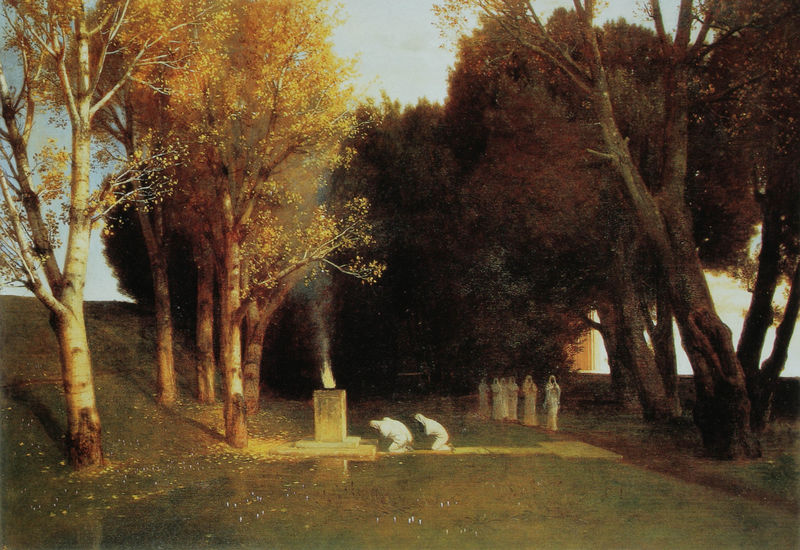
Titel: Heiliger Hain
Künstler: Arnold Böcklin
Standort: Basel
Institution: Kunstmuseum
Schlagwörter: baum, blau, blätter, dunkel, feuer, gruppe, himmel, laub, mann, schatten, umhang, wasser, weiß, bäume, fluss, frauen, gelb, grün, landschaft, menschen, ocker, see, teich, ufer, äste, abend, blumen, braun, hell, kleider, licht, männer, orange, pfeiler, säule, tür, gras, haus, park, weg, wiese, fest, leute, symbolismus, feier, kleidung, sockel, stein, trauer, birke, birken, morgen, natur, sonnenaufgang, spiegelung, stamm, zweige, kanal, rauch, sonne, gewand, gold, kutte, gewänder, pflanzen, kontrast, wald, garten, kopfbedeckung, ruhe, italien, perspektive, sonnenlicht, allee, tag, wise, herbst, figuren, stille, böschung, steg, treppe, jugendstil, glanz, stufen, knie, still, flamme, religion, munch, denkmal, lichtung, knien, nonne, reihe, beten, gebet, altar, portal, schein, tümpel, böcklin, rinde, knieend, kniend, andacht, knieen, priester, landscahft, mönch, hain, ehrerbietung, verbeugung, mönche, prozession, umzug, fontäne, kutten, tempel, opfer, opferstein, schaten, verehrung, eichen, verhüllt, anbetung, schrein, weise, birkenhain, brauch, friedlich, stele, kult, linden, nonnen, bläter, fuer, kni, priesterinnen, opferaltar, brandtopfer, heiliger hain, rauchopfer, rutual, stehle, opferfeuer, sekte, itlien, 1900, vestalinnen, knied, heilige hein, morgengeben, #leute, olympisches feuer, wegt